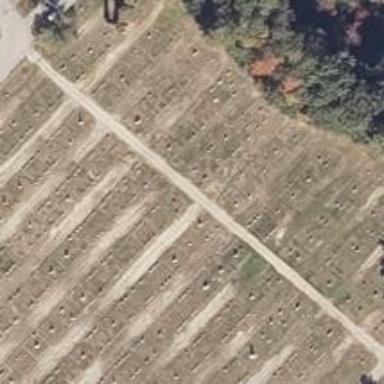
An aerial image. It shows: Cemetery.